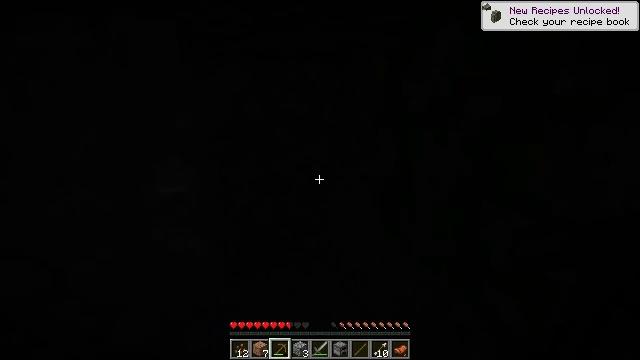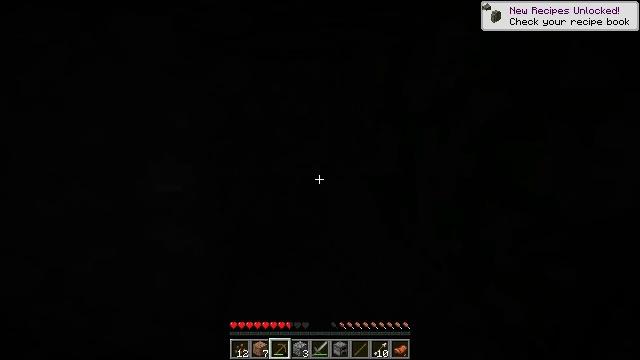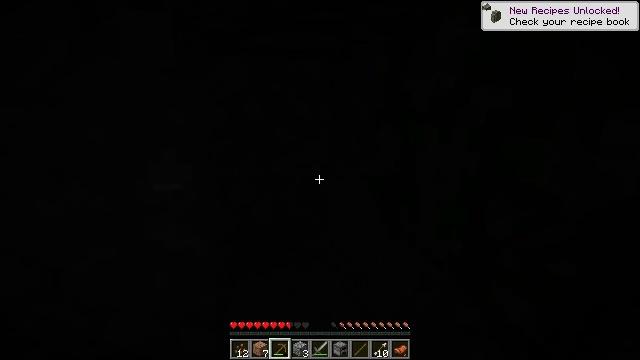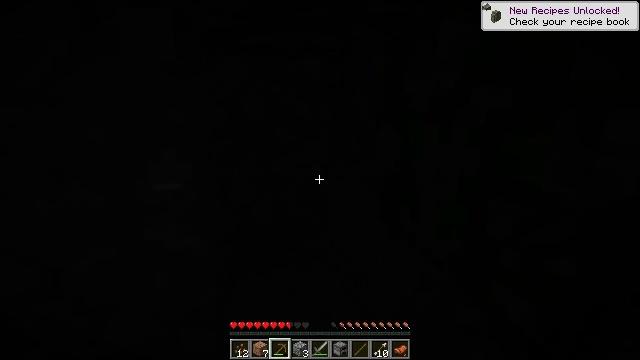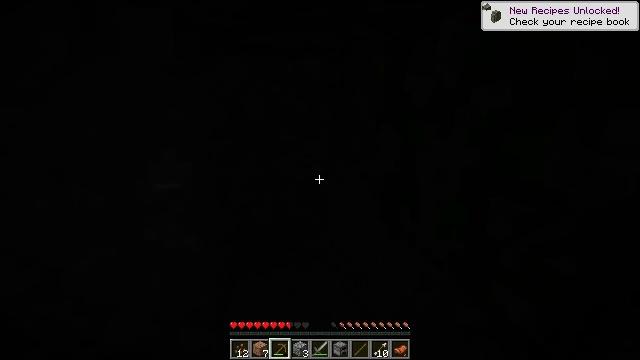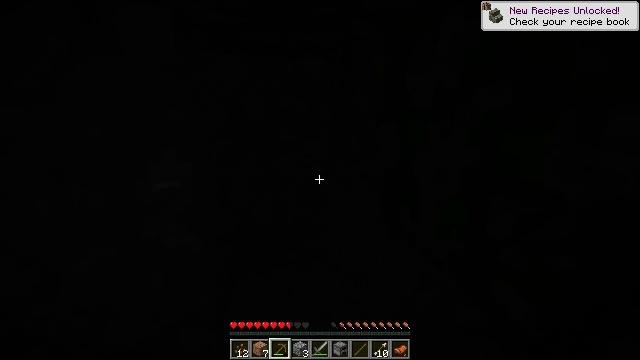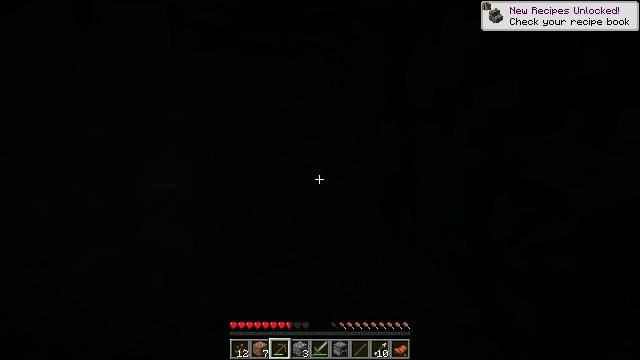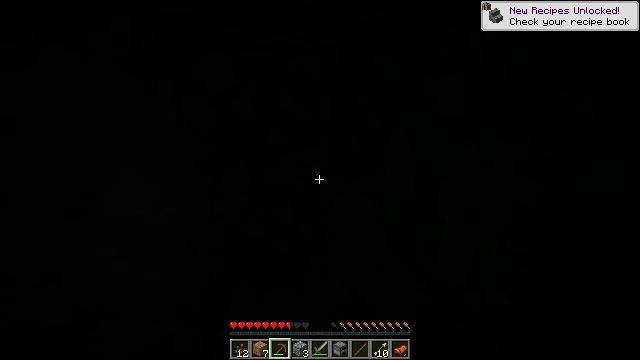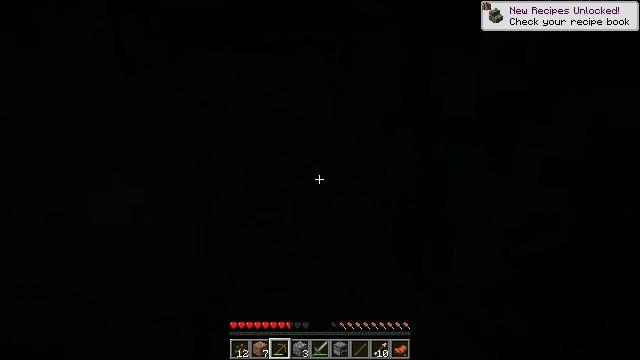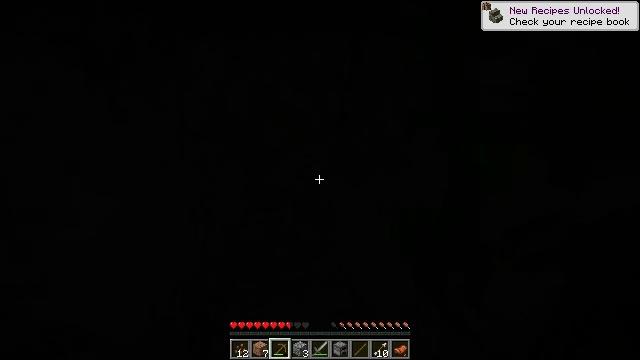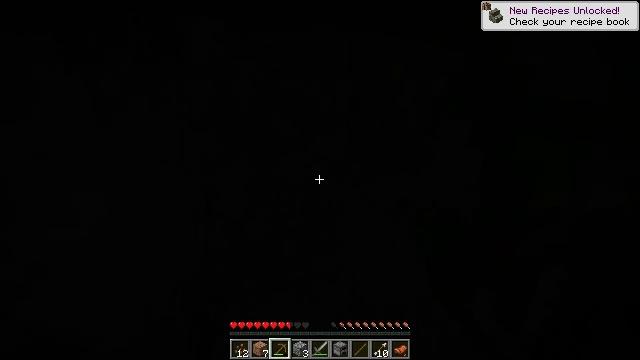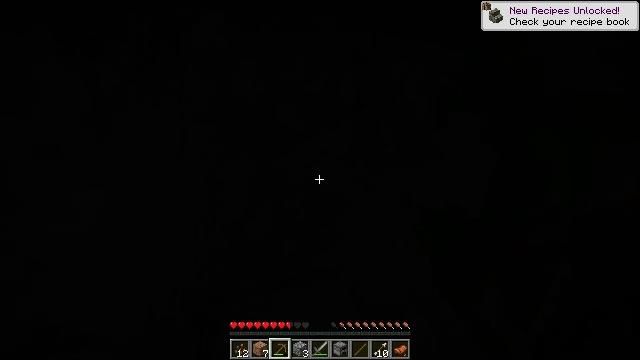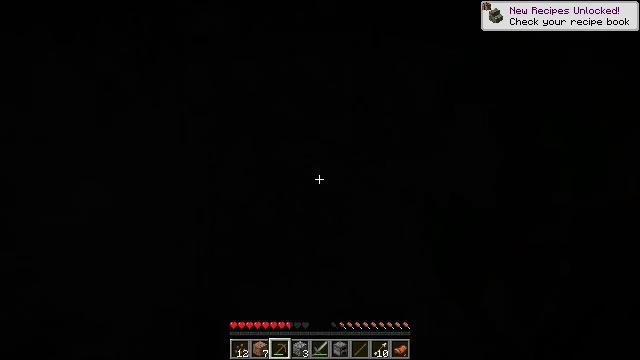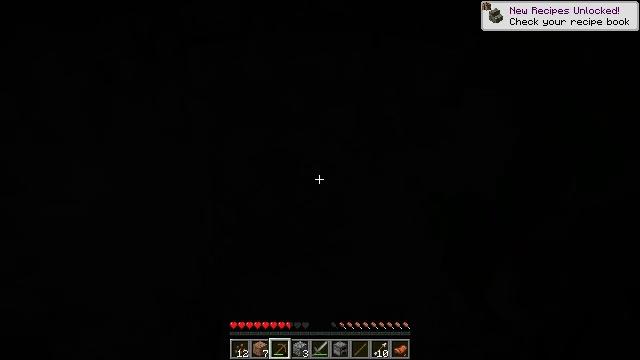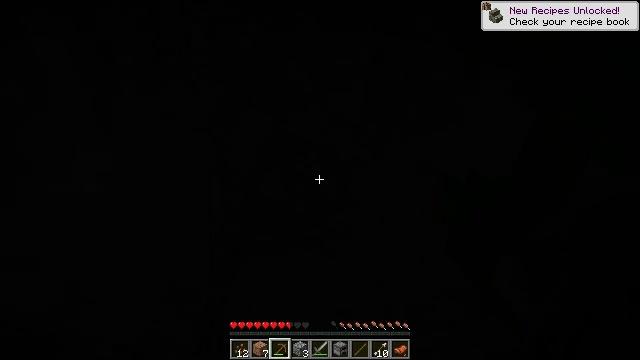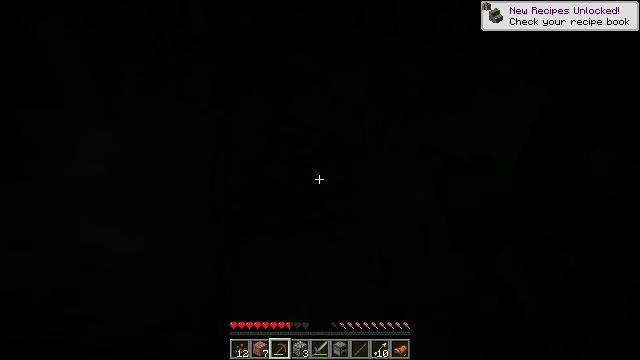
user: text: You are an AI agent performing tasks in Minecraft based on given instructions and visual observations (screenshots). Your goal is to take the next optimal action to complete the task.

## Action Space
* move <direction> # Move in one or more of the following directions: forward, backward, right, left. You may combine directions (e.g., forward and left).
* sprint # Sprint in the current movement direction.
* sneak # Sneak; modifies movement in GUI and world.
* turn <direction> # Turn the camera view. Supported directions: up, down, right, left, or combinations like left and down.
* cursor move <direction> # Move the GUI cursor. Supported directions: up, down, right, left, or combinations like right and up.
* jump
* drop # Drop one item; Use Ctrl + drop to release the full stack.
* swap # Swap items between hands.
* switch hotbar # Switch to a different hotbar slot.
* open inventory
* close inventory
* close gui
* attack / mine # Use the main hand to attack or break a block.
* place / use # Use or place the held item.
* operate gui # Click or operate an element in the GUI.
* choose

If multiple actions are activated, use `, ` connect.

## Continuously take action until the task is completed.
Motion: motion action
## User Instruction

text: Collect redstone wire by mining it.
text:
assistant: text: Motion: no_op
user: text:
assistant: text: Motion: no_op
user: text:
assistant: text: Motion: no_op
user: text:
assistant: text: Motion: no_op
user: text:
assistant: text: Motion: no_op
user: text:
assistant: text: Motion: move forward
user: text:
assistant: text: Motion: move forward
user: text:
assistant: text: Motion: move forward
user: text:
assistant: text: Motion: turn left and down
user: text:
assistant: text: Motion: turn left and down
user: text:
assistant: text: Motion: turn down
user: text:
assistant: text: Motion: turn down
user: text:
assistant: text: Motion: turn down
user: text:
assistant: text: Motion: turn left and down
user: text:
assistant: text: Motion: turn down
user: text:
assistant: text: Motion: turn down
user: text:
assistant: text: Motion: no_op
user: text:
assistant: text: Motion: no_op
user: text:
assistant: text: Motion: no_op
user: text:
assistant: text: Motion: use / place
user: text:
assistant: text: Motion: use / place
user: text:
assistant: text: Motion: use / place
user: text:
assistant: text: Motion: turn up, use / place
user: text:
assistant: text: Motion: turn left and up
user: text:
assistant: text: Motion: turn up
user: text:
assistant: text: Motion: no_op
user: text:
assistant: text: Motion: no_op
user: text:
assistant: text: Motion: move right
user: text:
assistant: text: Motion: move right
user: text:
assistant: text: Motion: move right